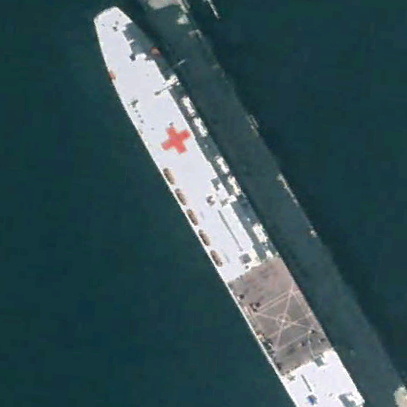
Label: Medical_ship